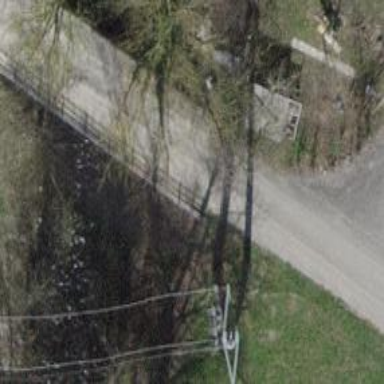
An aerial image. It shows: Minor power line with 3 cables.